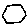
Label: hexagon